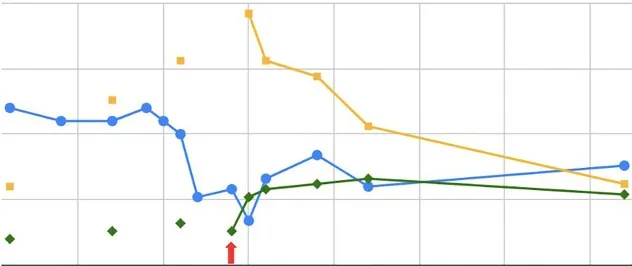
Cerebrospinal fluid (CSF) studies: CSF opening pressure, glucose, and WBC count over the course of initial hospitalization with initiation of steroids on day 13 (red arrow).
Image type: pathology (immunostaining)